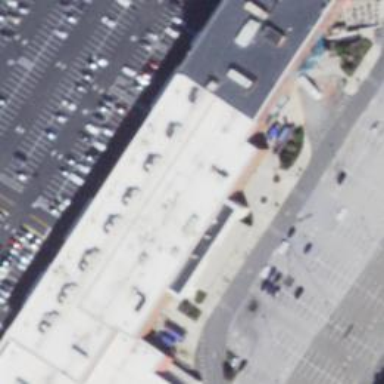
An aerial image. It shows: Cinema.